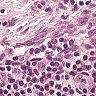
Metastatic tissue present: no